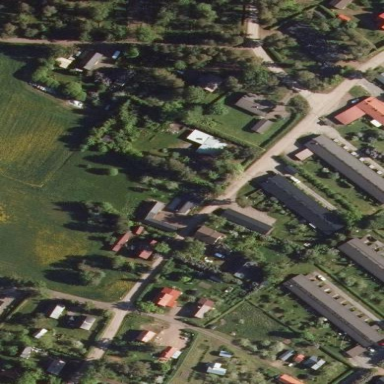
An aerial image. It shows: Farmyard area.